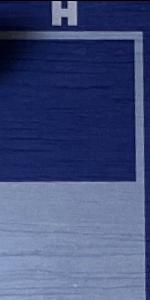
Label: Empty